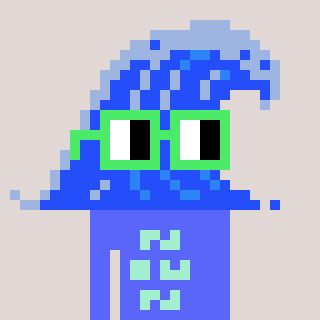
a pixel art character with square light green glasses, a wave-shaped head and a purple-colored body on a warm background